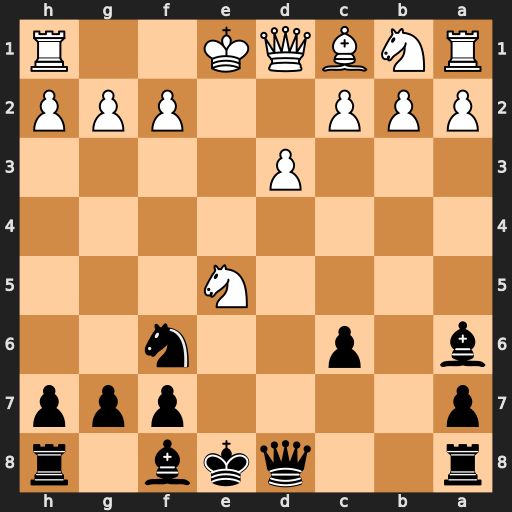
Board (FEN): r2qkb1r/p4ppp/b1p2n2/4N3/8/3P4/PPP2PPP/RNBQK2R
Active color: b
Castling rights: KQkq
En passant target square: -
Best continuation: Qa5+ Nc3 Qxe5+